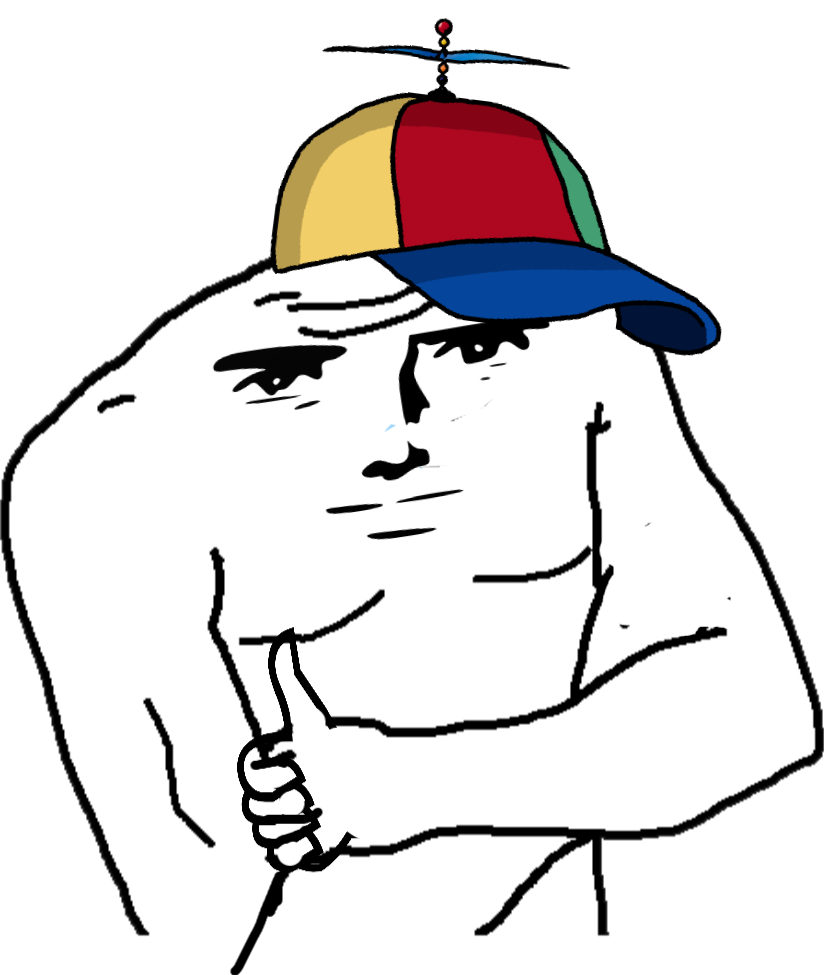
Label: 5_Brainlet